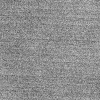
Atmospheric dust classification: dusty